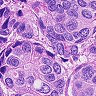
Metastatic tissue present: yes